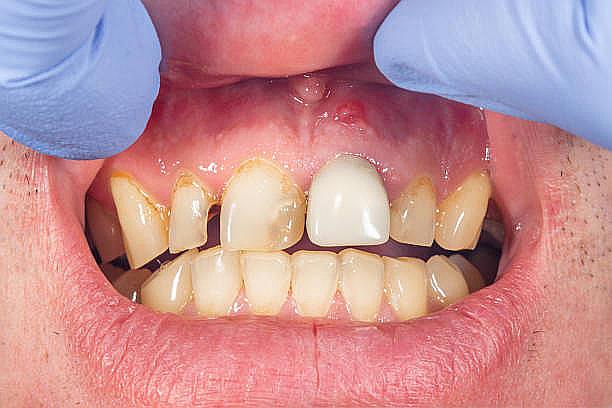
Condition: Calculus